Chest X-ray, PA view. Patient: 60 years old, sex F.
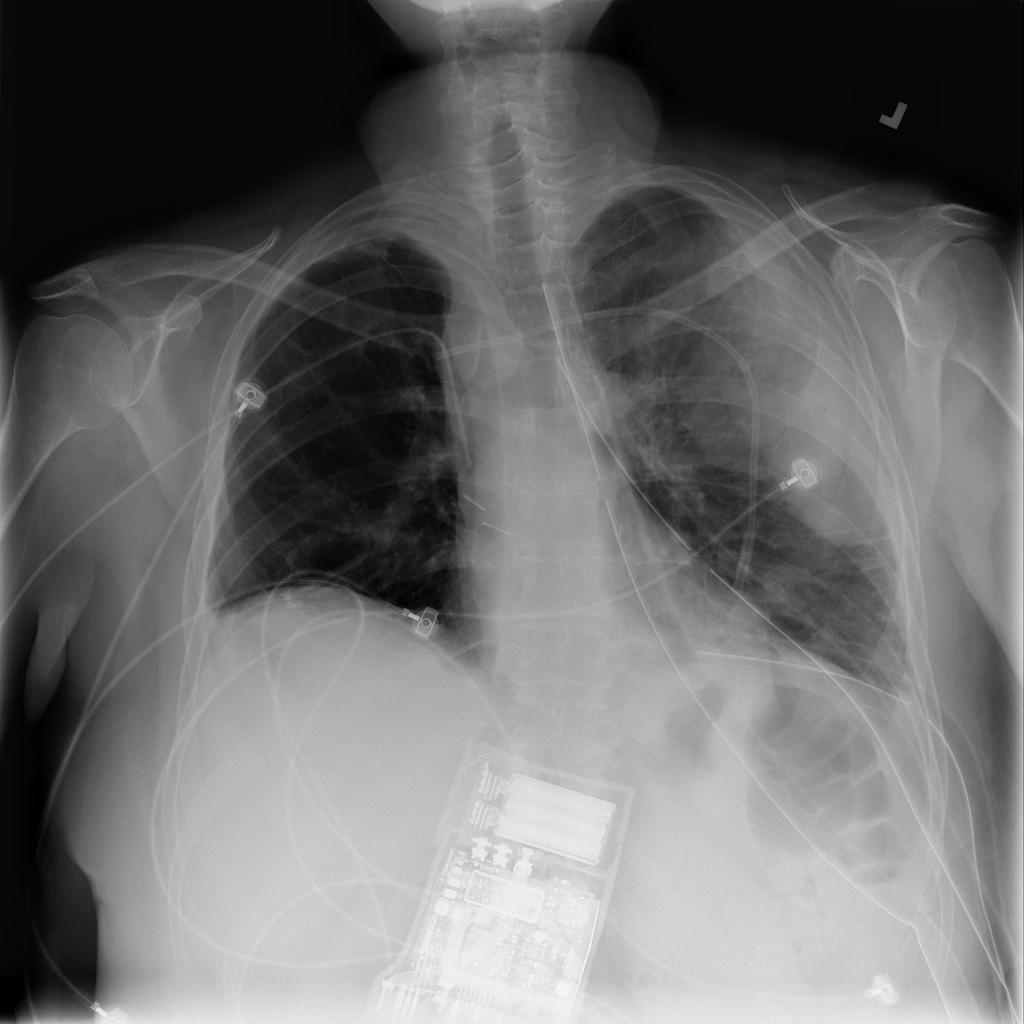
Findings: No Finding